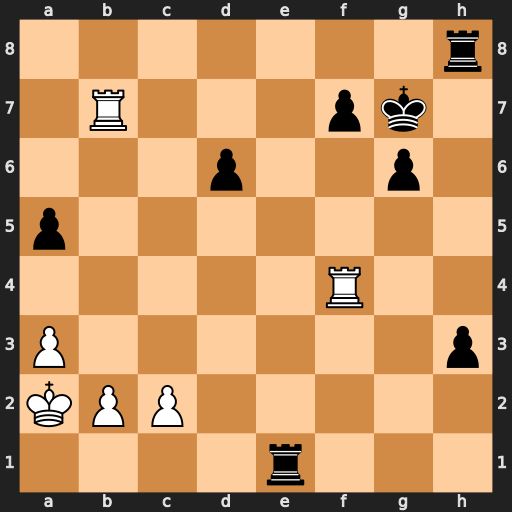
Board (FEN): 7r/1R3pk1/3p2p1/p7/5R2/P6p/KPP5/4r3
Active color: w
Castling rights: -
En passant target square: -
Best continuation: Rbxf7+ Kh6 Rh4+ Kg5 Rxh8